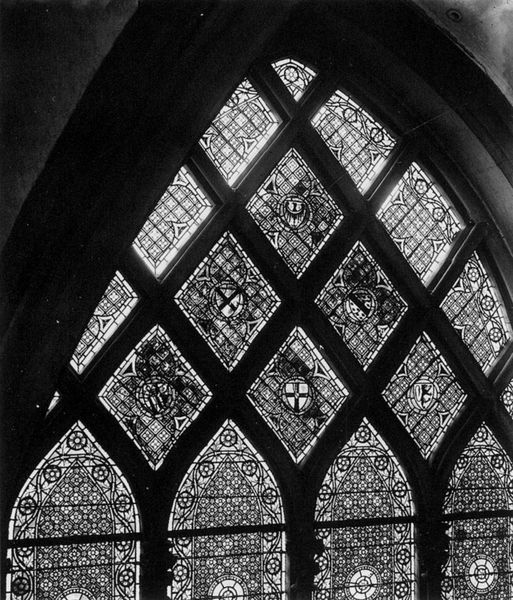
Titel: Meißen, Dom
Standort: Meissen (EU - D - Sachsen)
Schlagwörter: adler, dunkel, schatten, weiß, blumen, fenster, glas, grau, licht, pfeiler, schmuck, schwarz, säule, säulen, rosen, muster, ornament, kirche, spitzen, gotik, rund, bogen, kette, dekoration, ornamente, verzierung, stuck, foto, fotografie, rechtecke, bögen, kreuz, dom, schwarzweiß, kreise, mosaik, kathedrale, verziert, wappen, raute, rauten, buntglas, spitzbogen, spitzbögen, romanik, kapelle, rosetten, maßwerk, blei, kirchenfenster, unterteilung, feinheit, forografie, vierpassfenster, striefen, aar